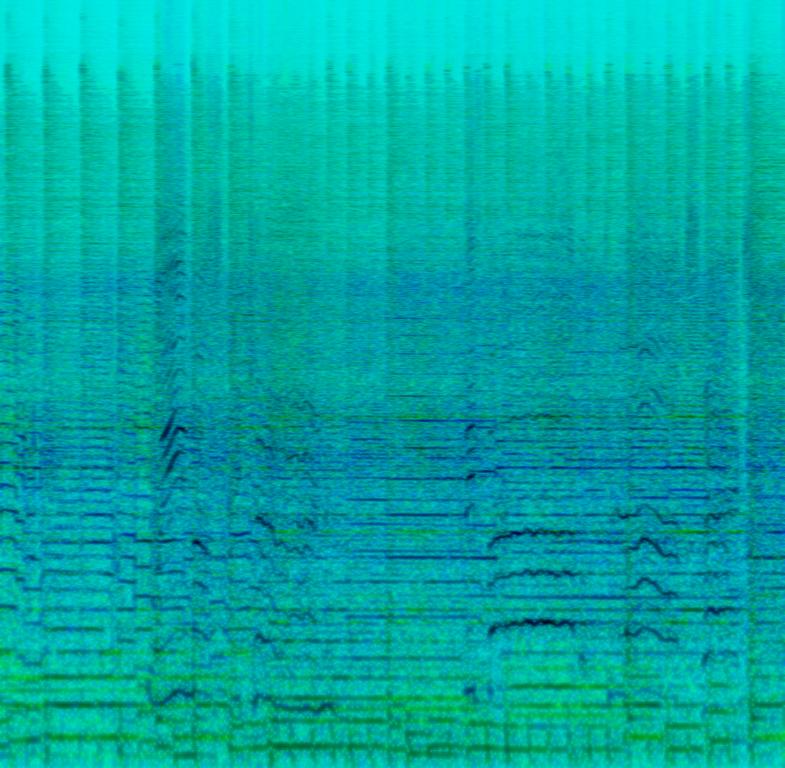
This is a hard rock music piece. There is a male vocalist singing in the lead. The electric guitar is playing the main melody while a bass guitar plays in the background. The acoustic drums are playing a groovy rock beat. There is a raw,  psychedelic feel to this piece. It could be playing in the background of a rock bar.